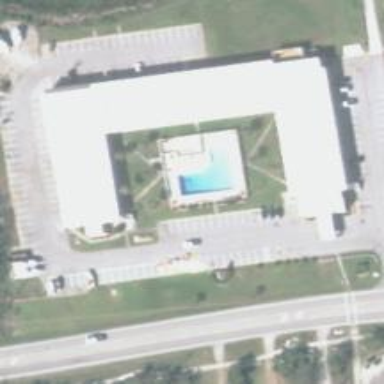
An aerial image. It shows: Swimming pool located in leisure land.